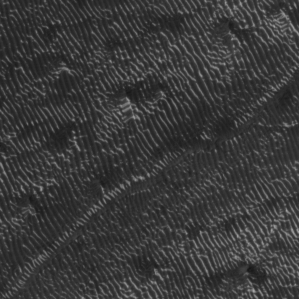
Label: frost